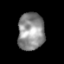
Tissue: lung
Cell type: T cells
Senescence score: 0.1963
Nuclear area (px): 971
Mean DAPI intensity: 141.64